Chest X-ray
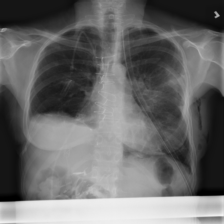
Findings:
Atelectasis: negative
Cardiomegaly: negative
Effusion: positive
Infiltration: negative
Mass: negative
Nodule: negative
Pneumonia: negative
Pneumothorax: negative
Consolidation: negative
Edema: negative
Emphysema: positive
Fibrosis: negative
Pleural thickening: positive
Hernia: negative